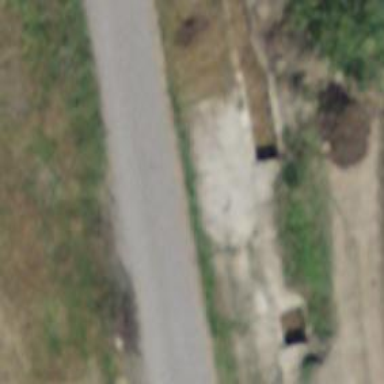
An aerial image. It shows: Abandoned railway yard.